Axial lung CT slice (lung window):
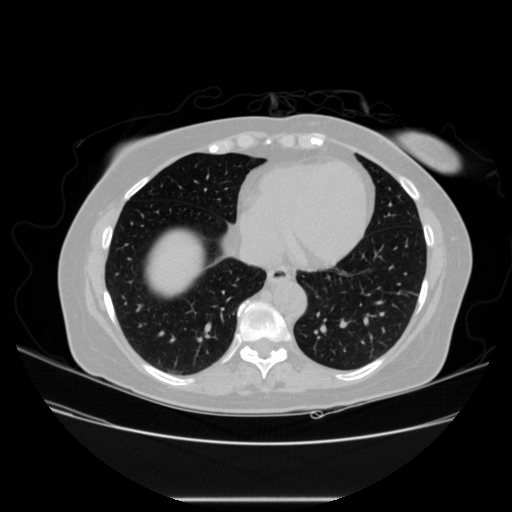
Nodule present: no